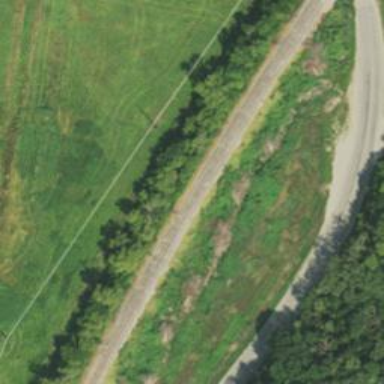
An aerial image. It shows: Railway track.